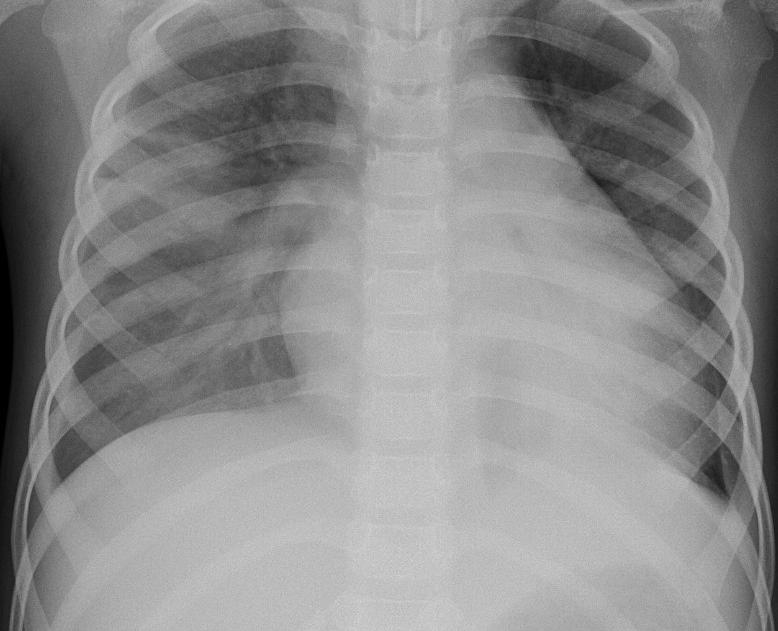
Diagnosis: PNEUMONIA